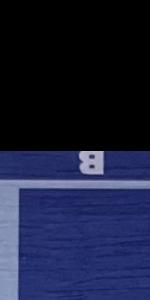
Label: Empty